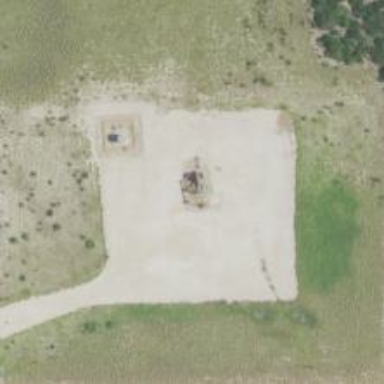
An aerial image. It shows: Petroleum well.